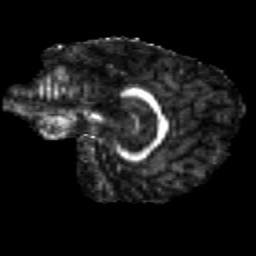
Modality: FA
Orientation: sagittal
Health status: healthy
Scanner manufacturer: siemens
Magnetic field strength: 3 T
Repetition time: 12 s
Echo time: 0.092 s